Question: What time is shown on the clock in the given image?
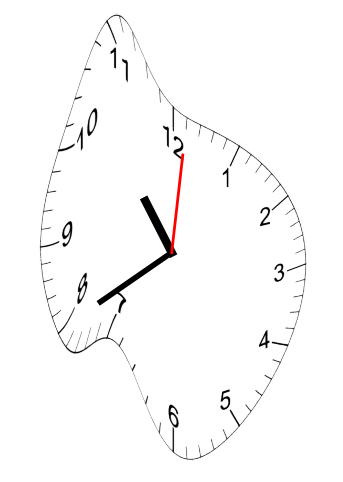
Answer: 10:40:01